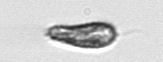
Label: Pseudochattonella_farcimen